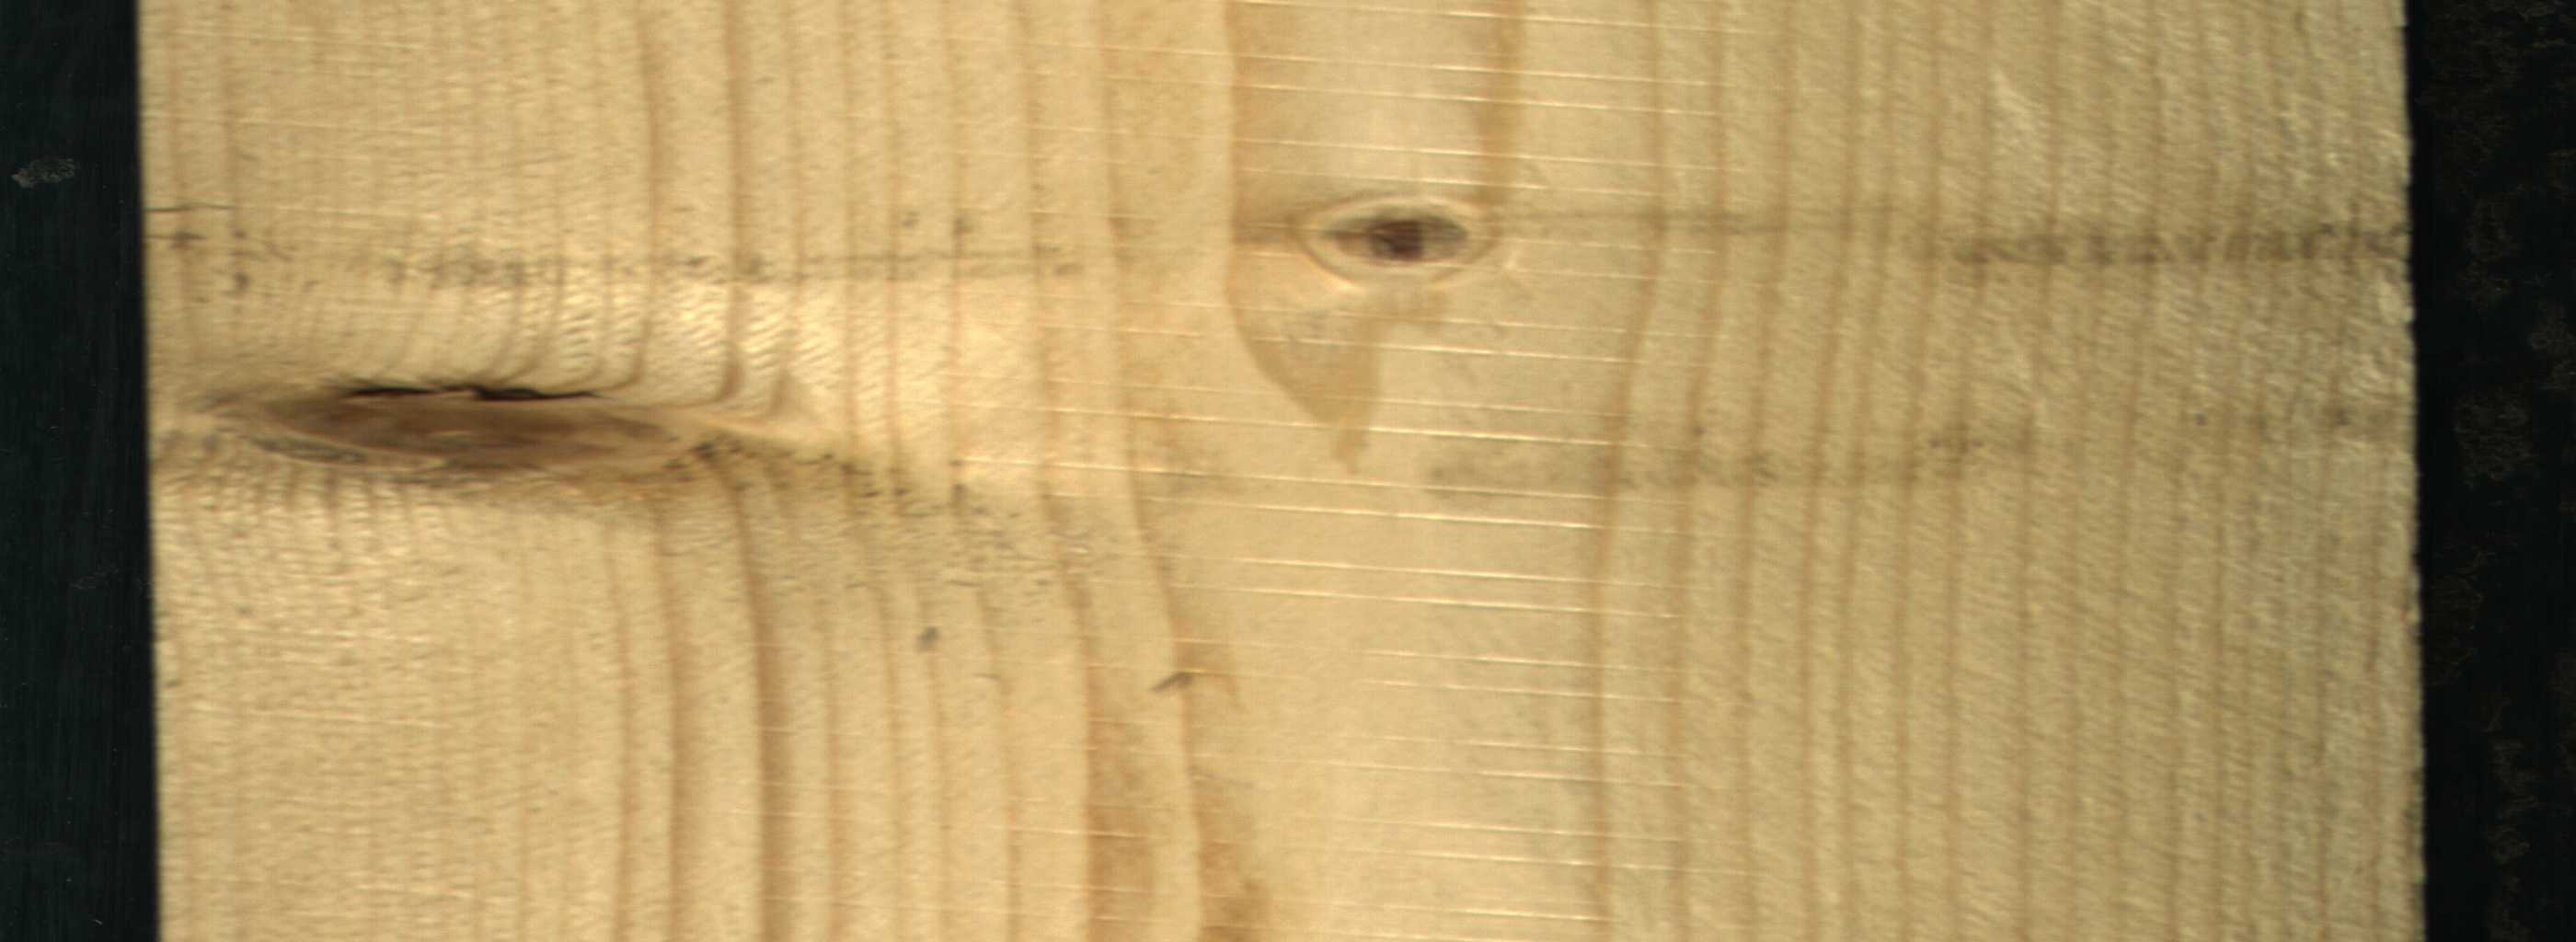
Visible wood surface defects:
Dead_Knot
Live_Knot